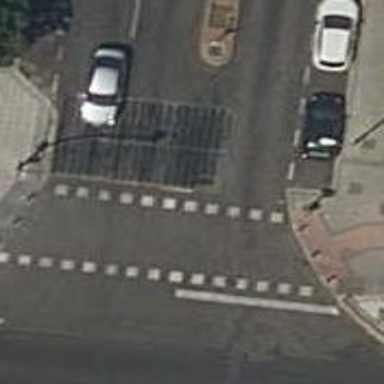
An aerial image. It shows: Road with traffic signals at crossing.